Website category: sports
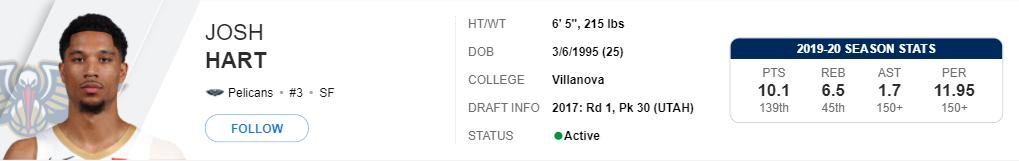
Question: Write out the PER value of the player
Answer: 11.95

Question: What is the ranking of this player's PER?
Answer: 150+

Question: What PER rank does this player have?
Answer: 150+

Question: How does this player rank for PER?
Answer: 150+

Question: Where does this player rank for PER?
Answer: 150+

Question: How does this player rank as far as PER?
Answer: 150+

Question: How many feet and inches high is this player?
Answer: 6' 5"

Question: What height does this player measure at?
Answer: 6' 5"

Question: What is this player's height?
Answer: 6' 5"

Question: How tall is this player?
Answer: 6' 5"

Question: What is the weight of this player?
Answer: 215 lbs

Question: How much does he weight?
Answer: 215 lbs

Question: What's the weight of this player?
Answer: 215 lbs

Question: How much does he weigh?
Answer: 215 lbs

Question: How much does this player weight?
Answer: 215 lbs